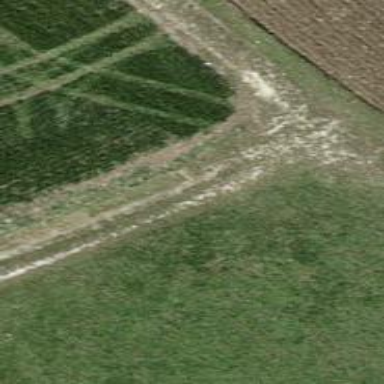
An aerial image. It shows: Track with grade 2 gravel surface.